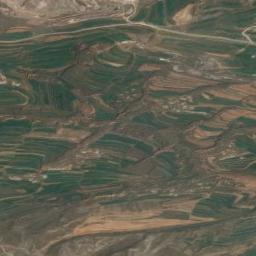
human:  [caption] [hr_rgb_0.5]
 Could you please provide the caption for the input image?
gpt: There is a path between the terraces leading to a building .

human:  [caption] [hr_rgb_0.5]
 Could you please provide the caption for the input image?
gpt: There are bare and green terrace .

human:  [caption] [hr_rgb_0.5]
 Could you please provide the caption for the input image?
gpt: There is a flat brown farmland under a large dense layer of green terraces, and there are several winding narrow paths in the terraces .

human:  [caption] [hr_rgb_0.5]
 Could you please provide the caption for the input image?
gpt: Multiple green plants are on the terrace .

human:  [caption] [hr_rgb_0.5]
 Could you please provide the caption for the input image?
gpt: There are many green and yellow terraces .